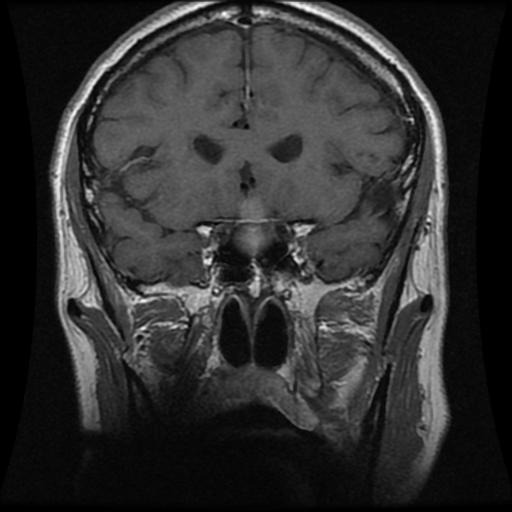
Label: pituitary